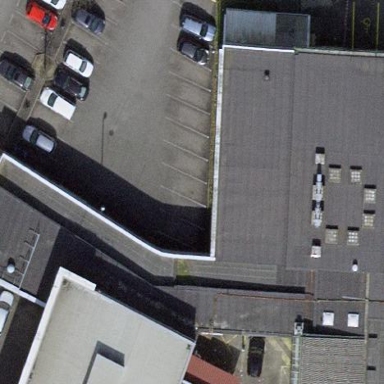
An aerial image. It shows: University building.